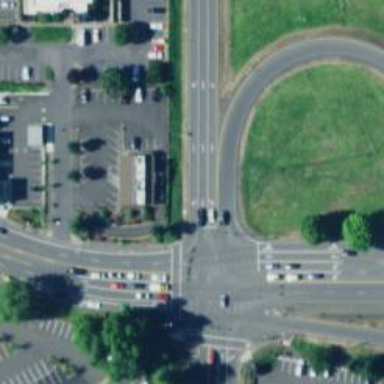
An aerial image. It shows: Solid stop line on the road.